Question: I wrote a great little piece of code ( trying not to be cocky with that) implementing a nice background changing across three types of filtering. Here's the html:
'''
<!doctype html>
<html>
<!-- Head -->
<head>
<title>html_three_vertical_div_backgrounds</title>
<meta charset="utf-8" />
<meta http-equiv="Content-type" content="text/html; charset=utf-8" />
<meta name="viewport" content="width=device-width, initial-scale=1" />
<!-- Area for Additional Links -->
<link rel='stylesheet' type='text/css' href='html_three_vertical_div_backgrounds.css' />
</head>
<!-- Body -->
<body>
<div id='left'></div>
<div id='middle'></div>
<div id='right'></div>
</body>
'''
... and the CSS:
'''
#left {
/* Set the float (left) */
float: left;
/* Set the width */
width: 33%;
/* Set the height */
height: 100vh;
/* Filter */
-webkit-filter: grayscale(1);
/* We actually have to post the image all three times */
background-image: url("http://images2.fanpop.com/image/photos/<PHONE>/Great-Mountains-mountains-and-waterfalls-<PHONE>.jpg");
background-attachment: fixed;
background-size: cover;
}
#middle {
float: left;
width: 34%;
height: 100vh;
-webkit-filter: sepia(1);
background-image: url("http://images2.fanpop.com/image/photos/<PHONE>/Great-Mountains-mountains-and-waterfalls-<PHONE>.jpg");
background-attachment: fixed;
background-size: cover;
}
#right {
float: left;
width: 33%;
height: 100vh;
-webkit-filter: contrast(3);
background-image: url("http://images2.fanpop.com/image/photos/<PHONE>/Great-Mountains-mountains-and-waterfalls-<PHONE>.jpg");
background-attachment: fixed;
background-size: cover;
}
body {
margin:0;
padding:0;
}
'''
Here's what it looks like at the end:

But I feel like there's a better way I could implement this. Any suggestions on how this could be done in a better/more efficient way?
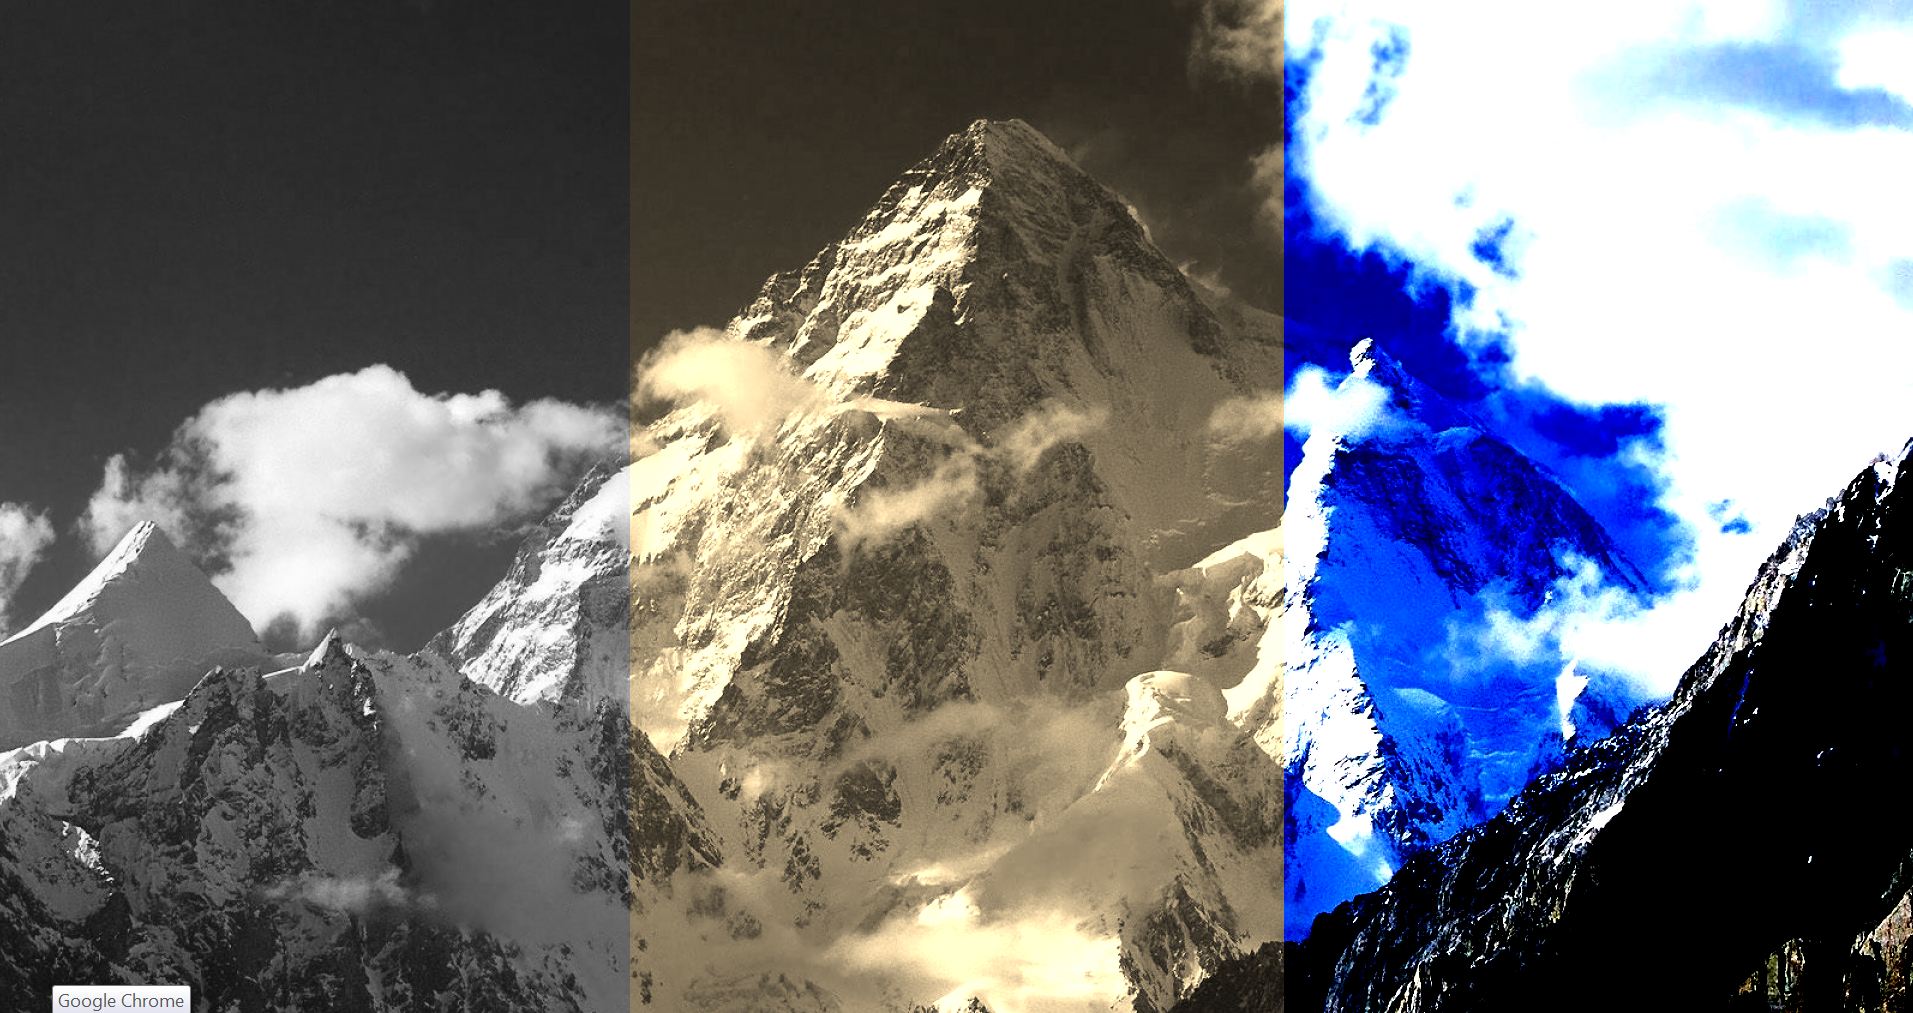
Answer: Your HTML is as effective as it is going to be. That said, your CSS could be made more compact by removing common properties and placing them in another CSS-tag. You would then get something like this
'''
#left, #middle, #right {
float:left;
width:-webkit-calc(100% / 3);/*Makes the width exactly a third of the screen*/
height:100vh;
background-image: url("http://images2.fanpop.com/image/photos/<PHONE>/Great-Mountains-mountains-and-waterfalls-<PHONE>.jpg");
background-attachment: fixed;
background-size: cover;
}
#left {
-webkit-filter: grayscale(1);
}
#middle {
-webkit-filter: sepia(1);
}
#right {
-webkit-filter: contrast(3);
}
body {
margin:0;
padding:0;
}
'''